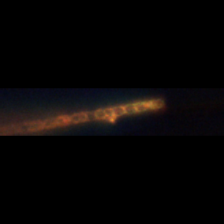
Taxon: Chaetoceros
Group: Diatoms